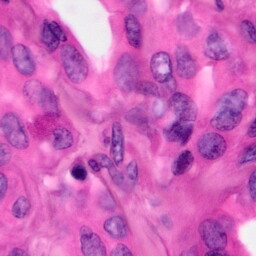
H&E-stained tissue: Pancreatic